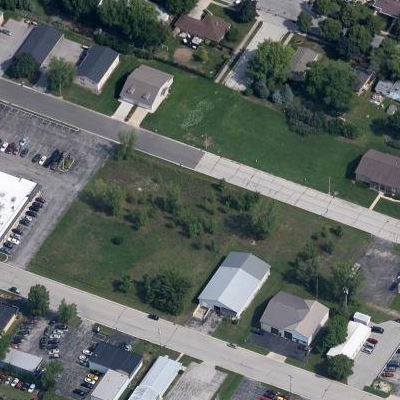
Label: Grass